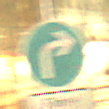
Verkehrszeichen: VorgeschriebeneFahrtrichtungRechts
Zusatzzeichen unten: SonstigeFahrzeugePersonengruppenFrei4
Umgebung: Outdoor, Urban
Tageszeit: Night
Wetter: Overcast
Licht: Artificial
Jahreszeit: NotSpecified
Kontrast: MediumContrast